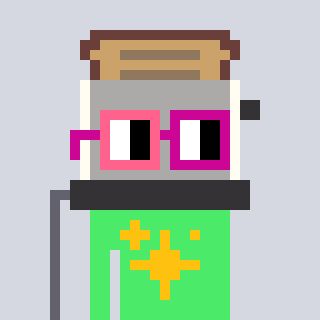
a pixel art character with square pink and red glasses, a toaster-shaped head and a teal-colored body on a cool background